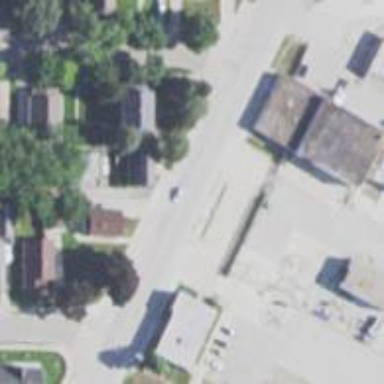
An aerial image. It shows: Alley classified as service road.